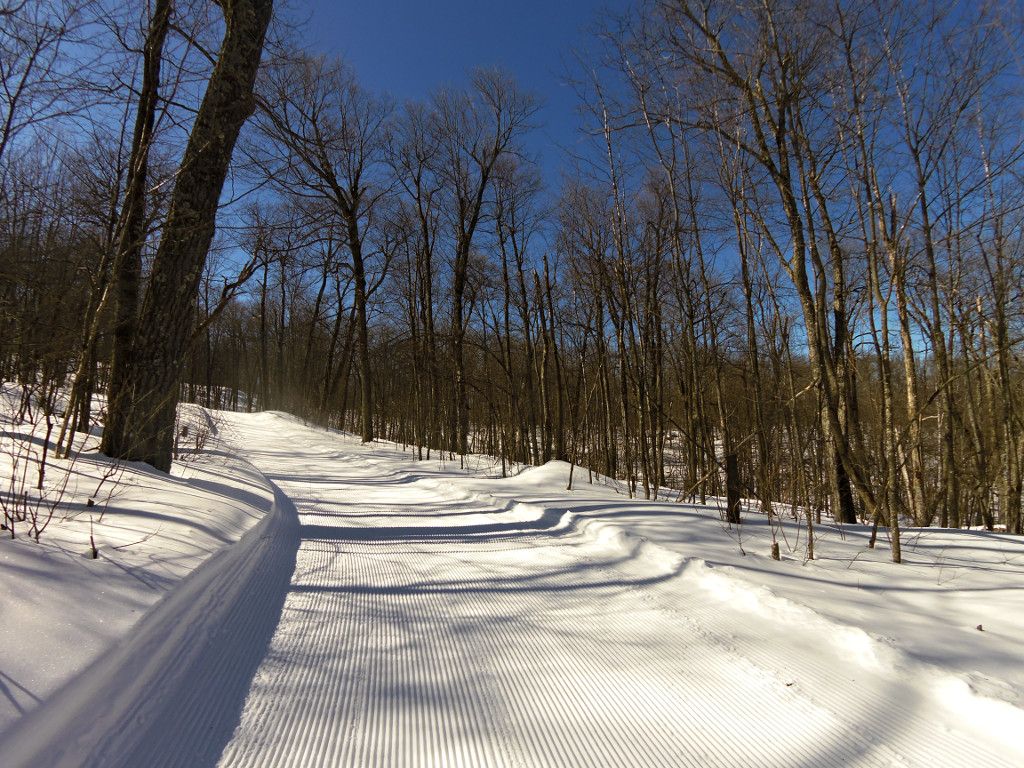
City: ottawa-gatineau